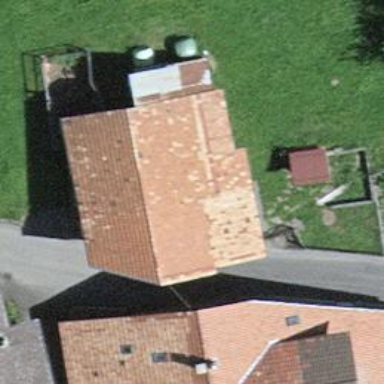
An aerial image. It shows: Barn.